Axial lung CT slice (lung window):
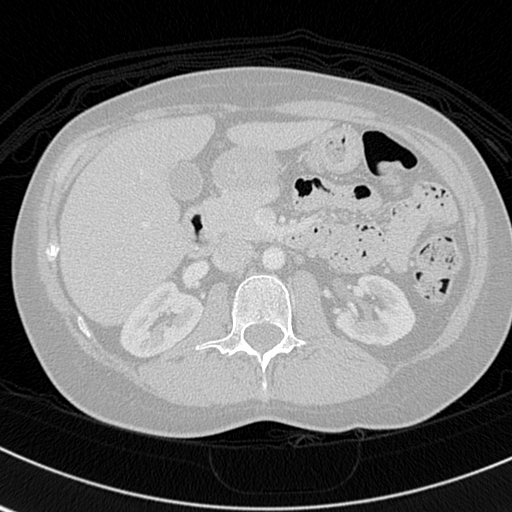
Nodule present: no